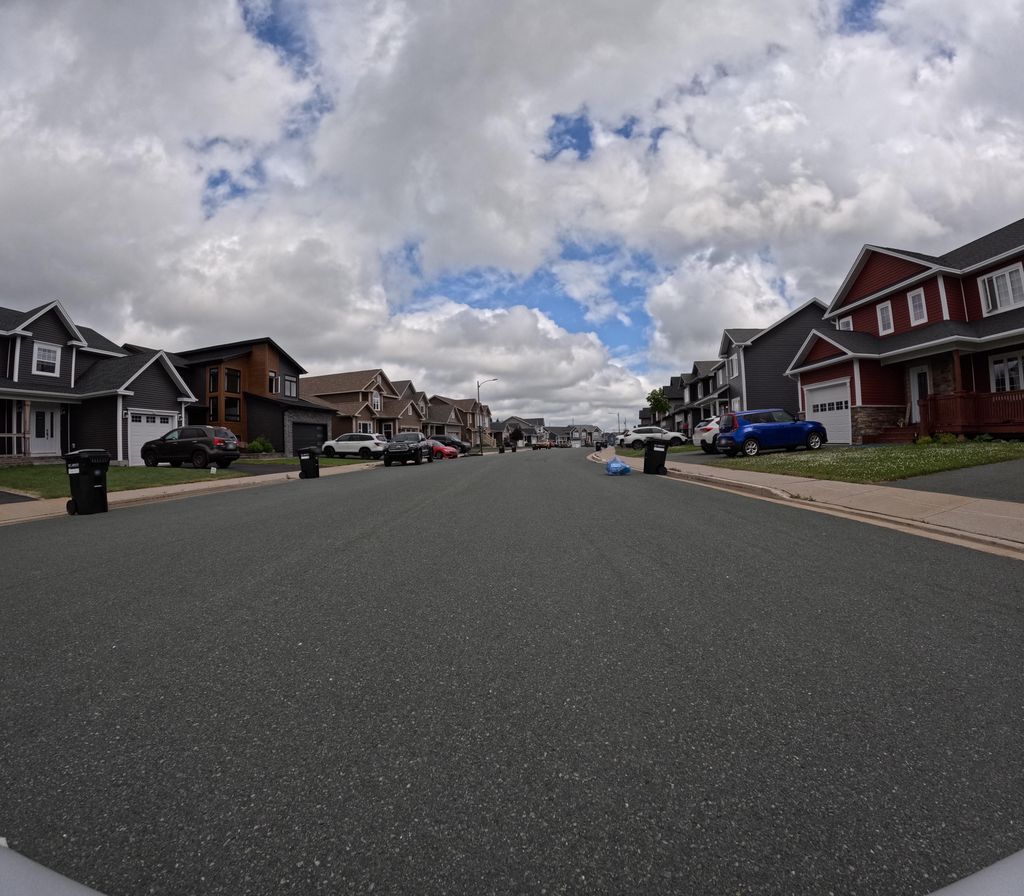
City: st_johns